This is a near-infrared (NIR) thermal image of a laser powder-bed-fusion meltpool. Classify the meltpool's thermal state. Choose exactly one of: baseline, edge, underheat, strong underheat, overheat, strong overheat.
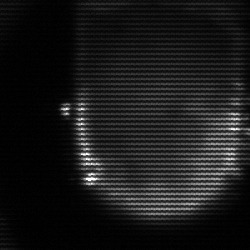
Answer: baseline